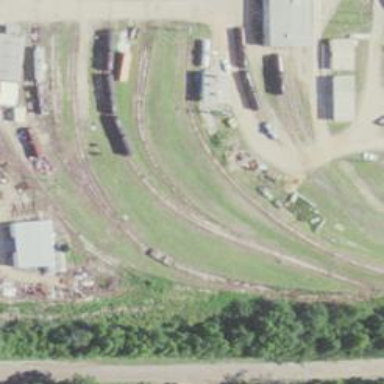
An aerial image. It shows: Railway spur service.